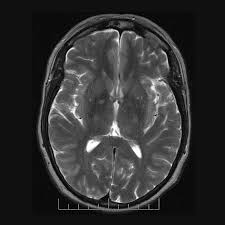
Label: notumor